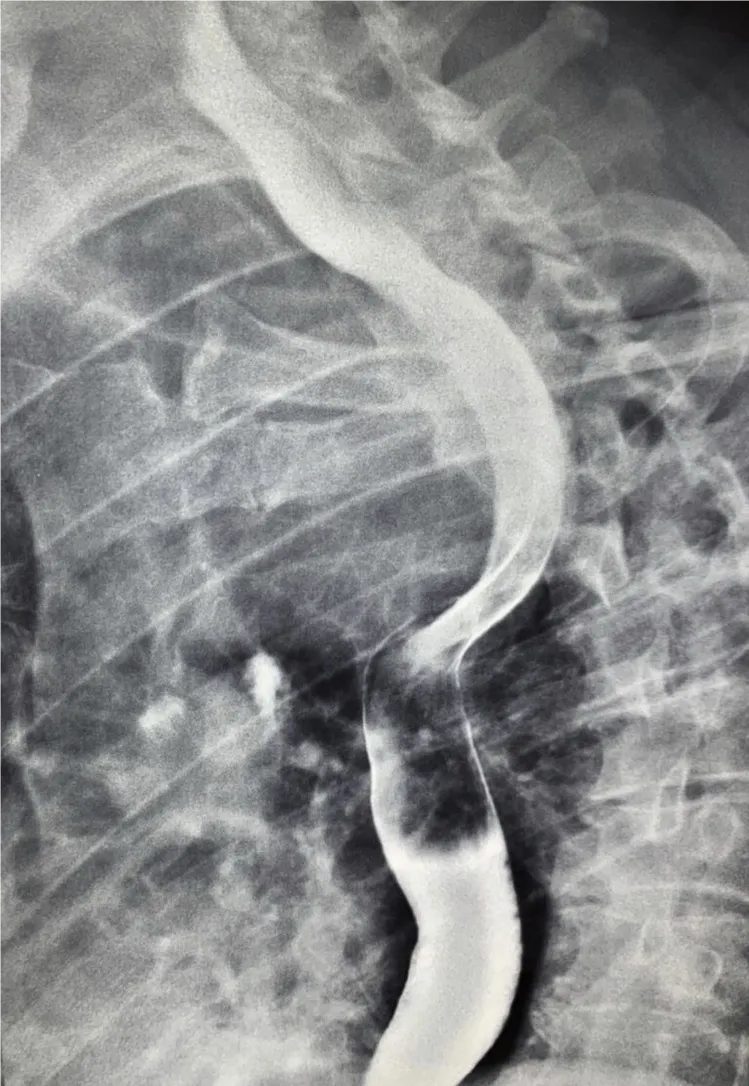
Barium study showing the deviation of the esophagus by the large thyroid gland.
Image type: radiology (x_ray)